Interaction volume radius: 5 \u00c5
Interaction volume height: 10 \u00c5
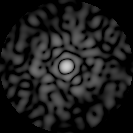
Disorder parameter: 0.7984